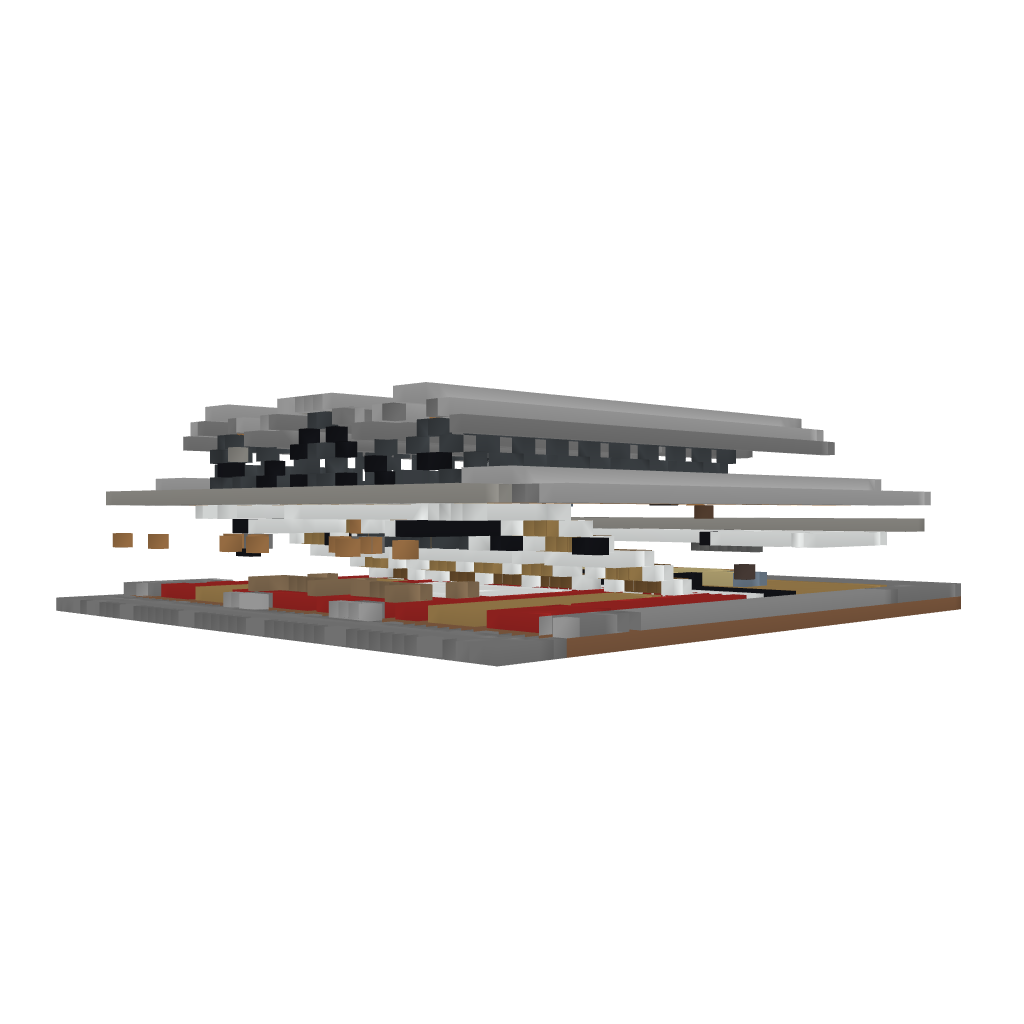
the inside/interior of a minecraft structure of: theater